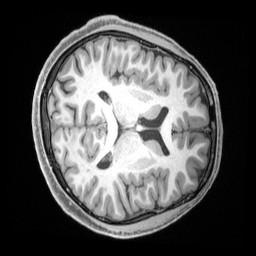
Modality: T1w
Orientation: axial
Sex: male
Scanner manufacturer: siemens
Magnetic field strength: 3 T
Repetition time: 2.4 s
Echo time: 0.00222 s